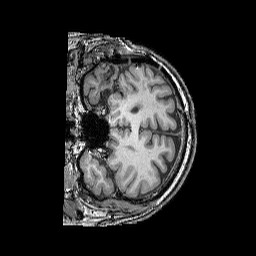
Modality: T1w
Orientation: coronal
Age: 53
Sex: male
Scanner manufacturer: siemens
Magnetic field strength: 3 T
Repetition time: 2.25 s
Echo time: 0.00411 s